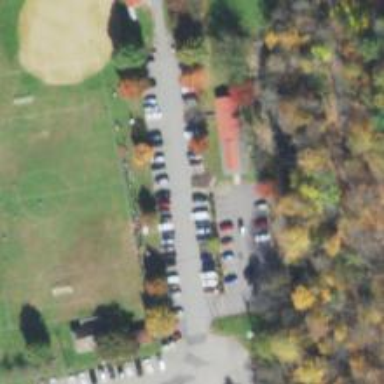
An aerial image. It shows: Parking space.